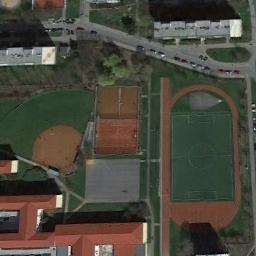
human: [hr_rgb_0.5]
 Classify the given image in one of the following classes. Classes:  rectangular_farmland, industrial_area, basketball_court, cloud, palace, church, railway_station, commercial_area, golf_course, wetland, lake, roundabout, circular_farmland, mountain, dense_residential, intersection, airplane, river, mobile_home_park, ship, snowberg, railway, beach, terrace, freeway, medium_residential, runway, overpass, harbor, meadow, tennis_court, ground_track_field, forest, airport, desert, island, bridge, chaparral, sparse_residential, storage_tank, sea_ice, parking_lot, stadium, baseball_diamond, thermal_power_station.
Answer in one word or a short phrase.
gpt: ground_track_field